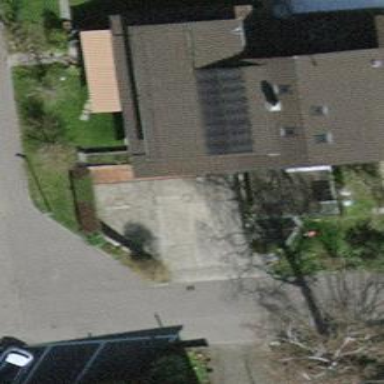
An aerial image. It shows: Building with tile roof.